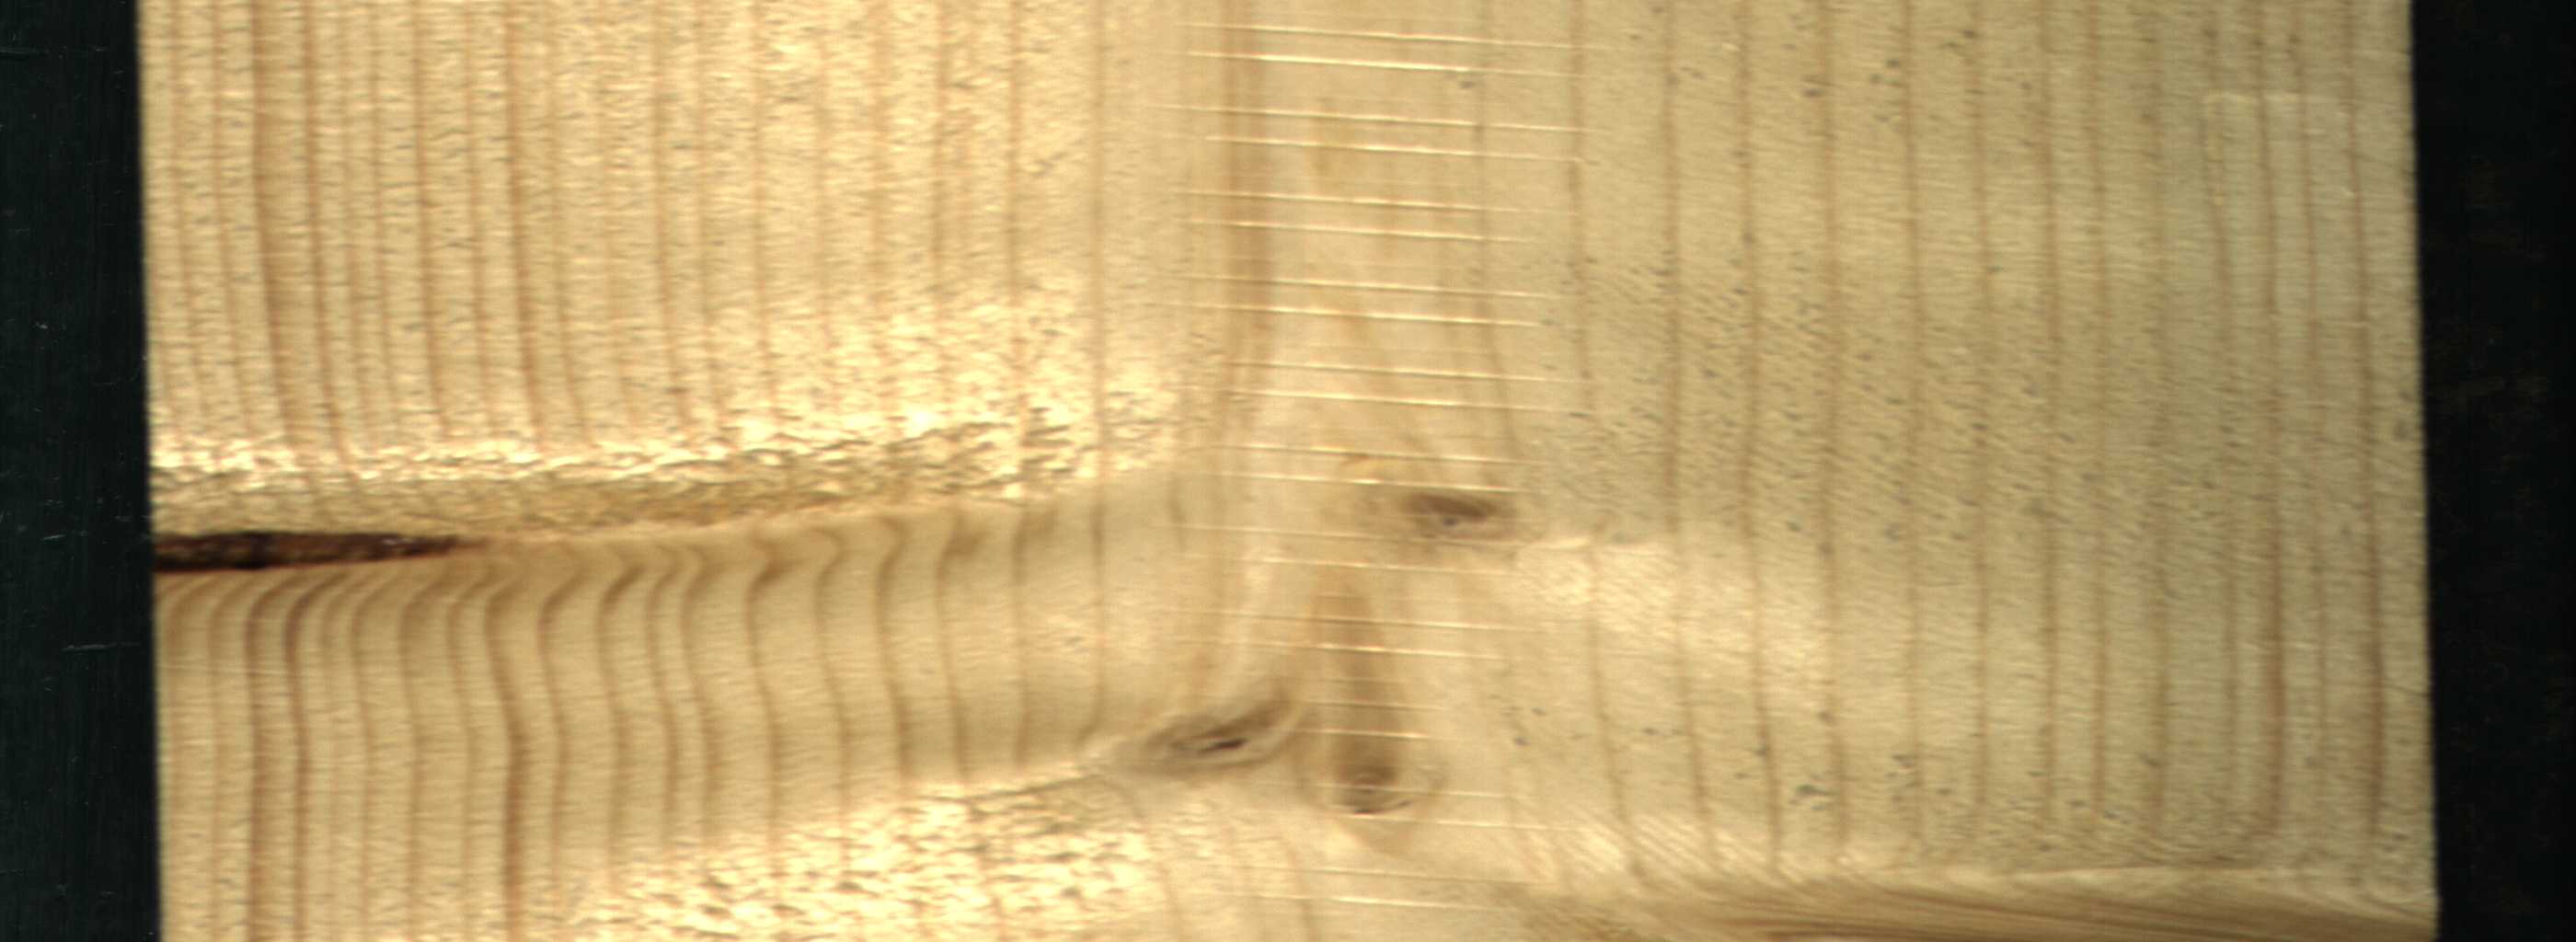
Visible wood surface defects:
Dead_Knot
Live_Knot
Live_Knot
Live_Knot